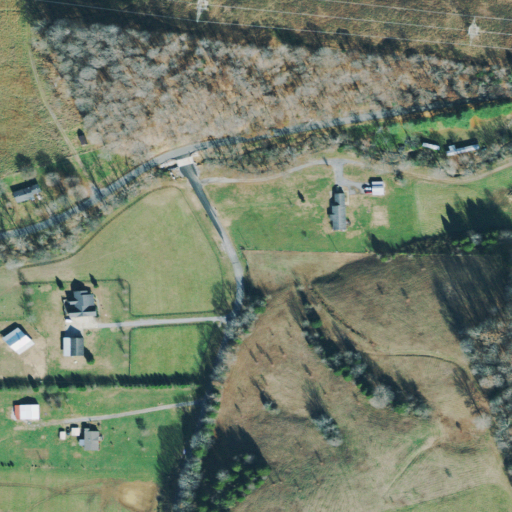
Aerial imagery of valley in Tennessee named Moore Hollow containing pasture, open development, deciduous forest, mixed forest, and low intensity development